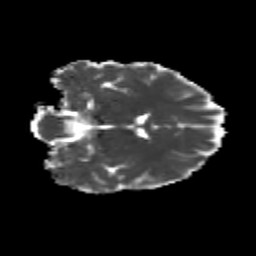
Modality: MD
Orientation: coronal
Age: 28
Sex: female
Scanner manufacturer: siemens
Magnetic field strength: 3 T
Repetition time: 3.5 s
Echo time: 0.104 s